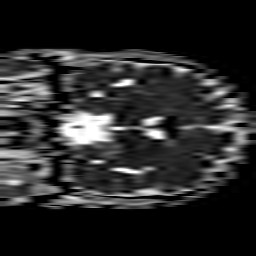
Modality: ADC
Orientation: coronal
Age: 57
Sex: female
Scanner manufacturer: philips
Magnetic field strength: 3 T
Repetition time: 3.896 s
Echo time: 0.05978 s